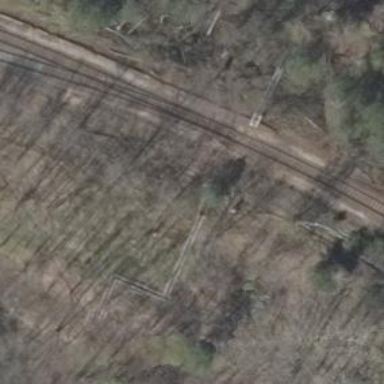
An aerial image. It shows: Railway switch.